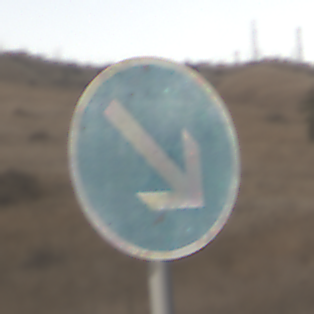
Verkehrszeichen: VorgeschriebeneVorbeifahrtRechts
Umgebung: Outdoor, RoadRail
Tageszeit: SunriseSunset
Wetter: PartlyCloudy
Licht: Natural
Jahreszeit: NotSpecified
Kontrast: LowContrast